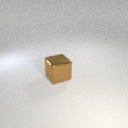
large brown metal cube